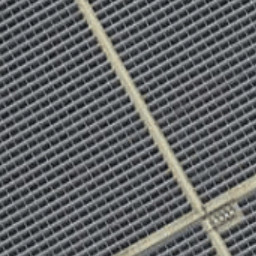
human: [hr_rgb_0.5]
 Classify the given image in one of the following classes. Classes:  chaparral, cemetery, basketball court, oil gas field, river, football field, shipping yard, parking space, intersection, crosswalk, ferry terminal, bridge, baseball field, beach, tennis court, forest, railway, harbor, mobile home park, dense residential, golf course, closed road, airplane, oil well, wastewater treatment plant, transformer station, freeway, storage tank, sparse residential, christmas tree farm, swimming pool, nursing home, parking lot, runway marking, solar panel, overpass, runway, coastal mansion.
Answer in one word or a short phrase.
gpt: solar panel